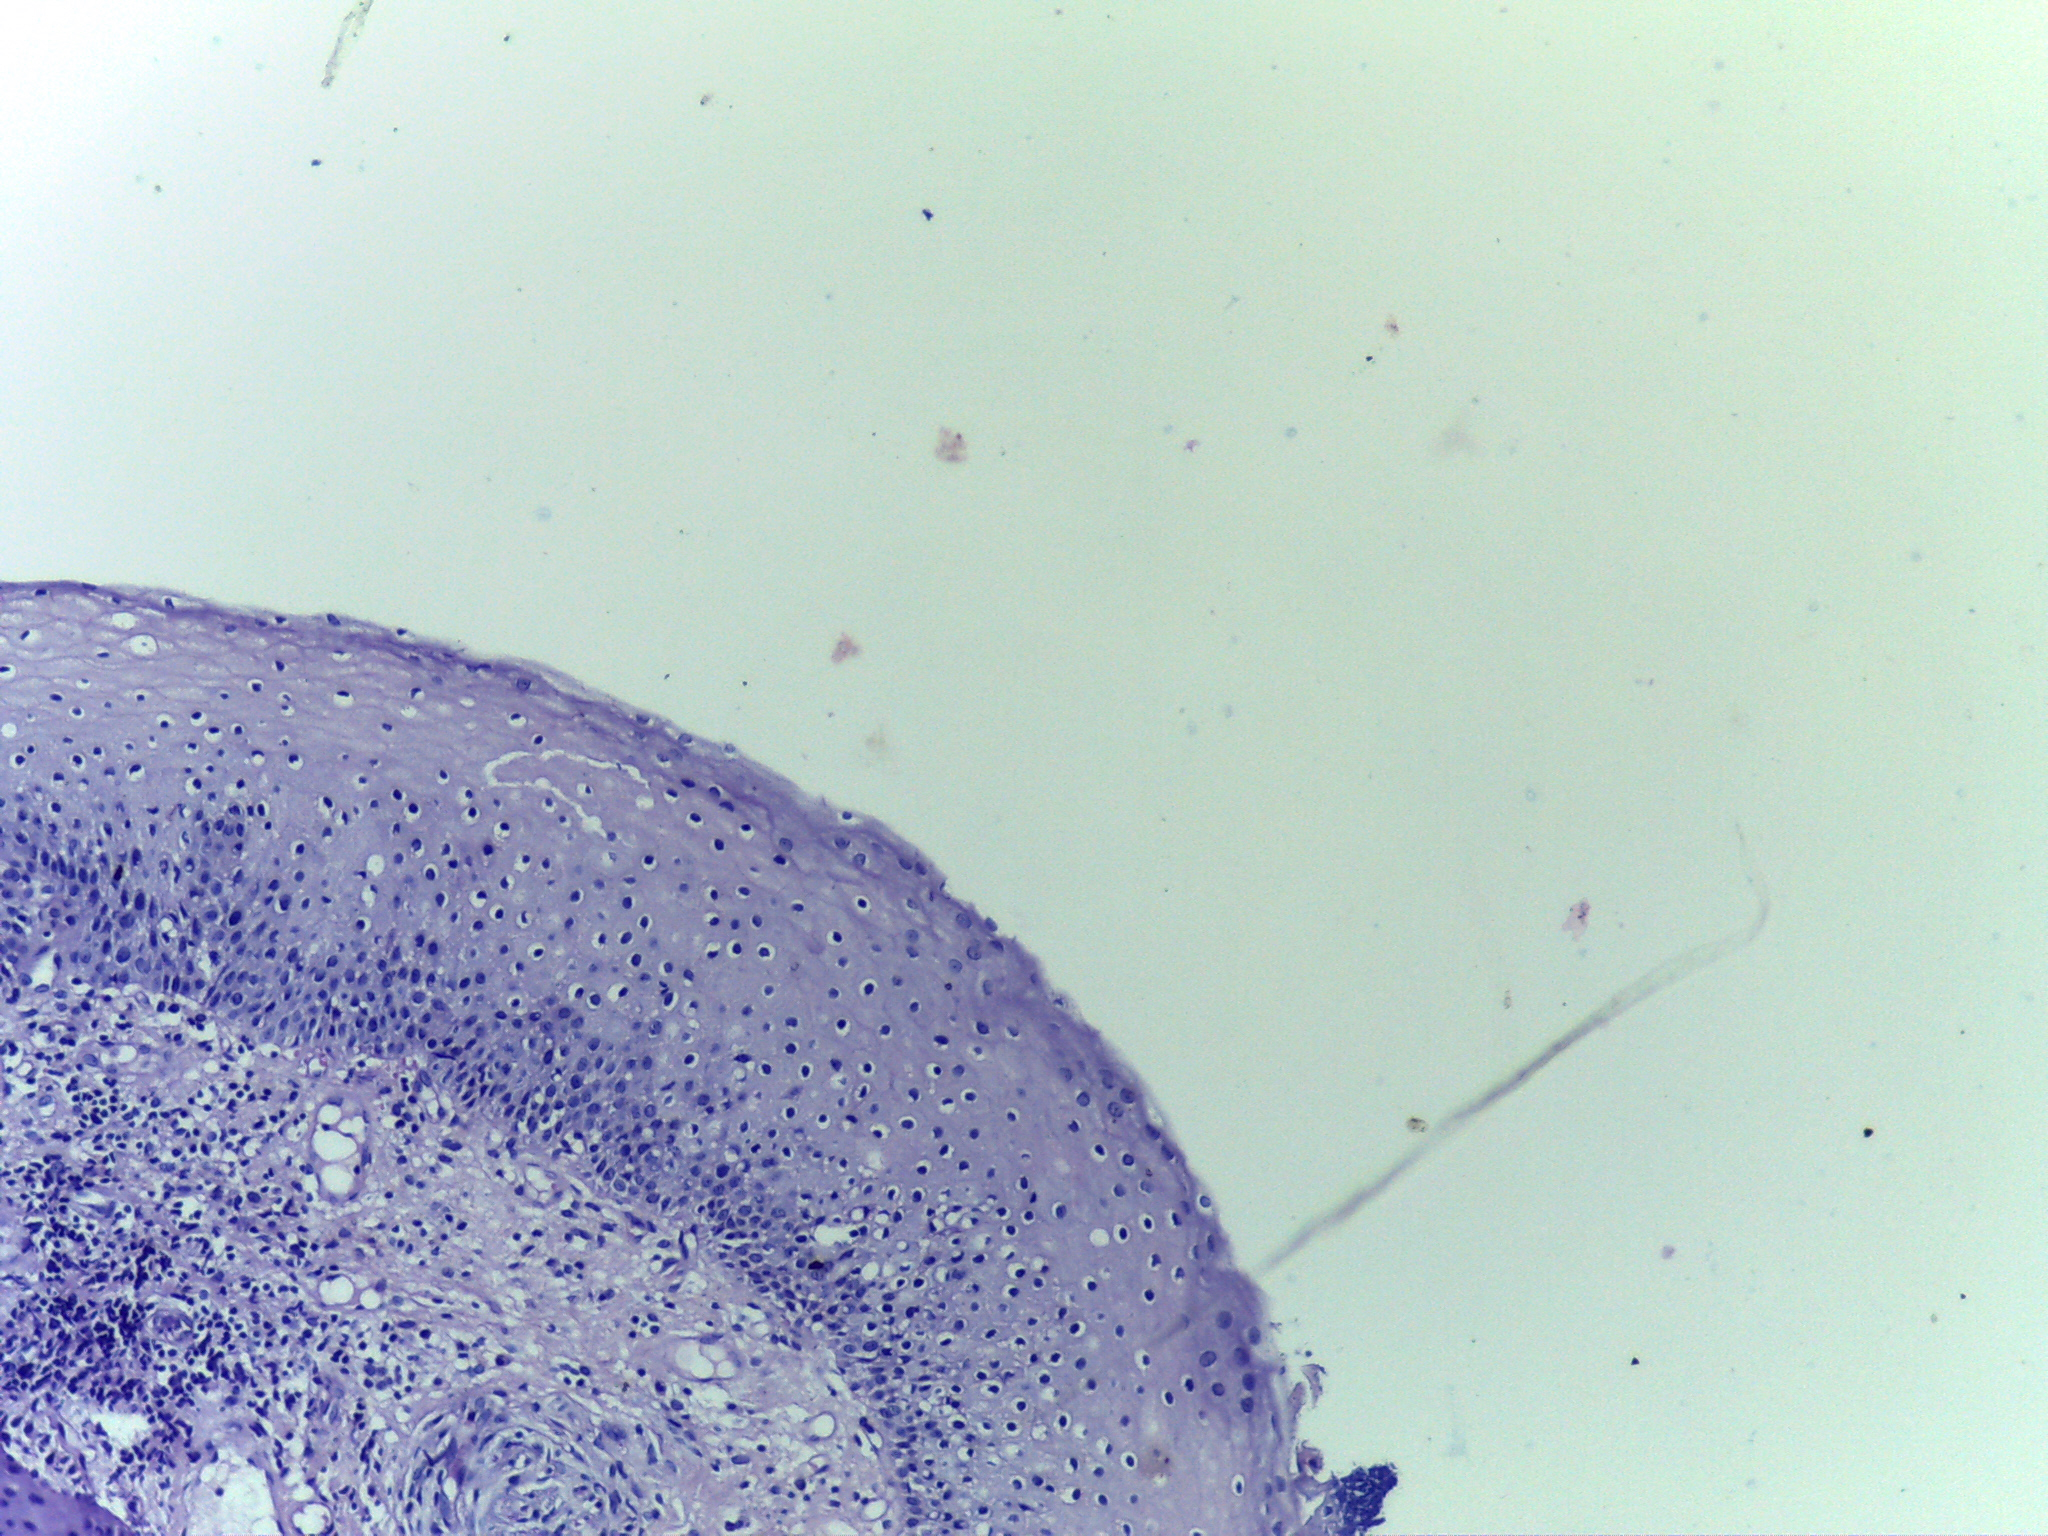
Diagnosis: Normal